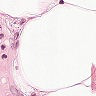
Metastatic tissue present: no